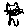
Label: cat